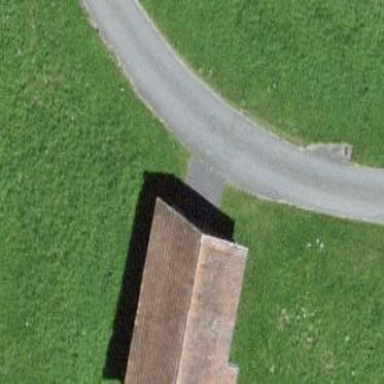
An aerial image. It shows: Rural barn.